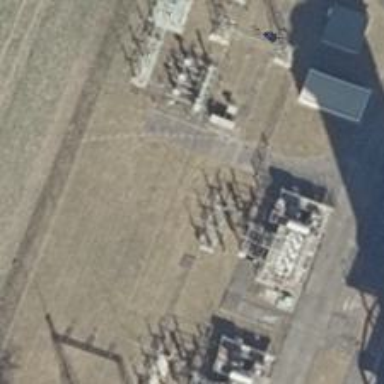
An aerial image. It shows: Power line with three cables.